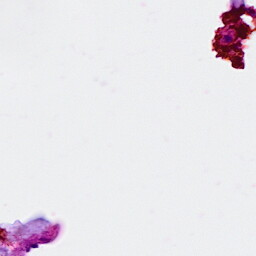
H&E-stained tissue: Breast